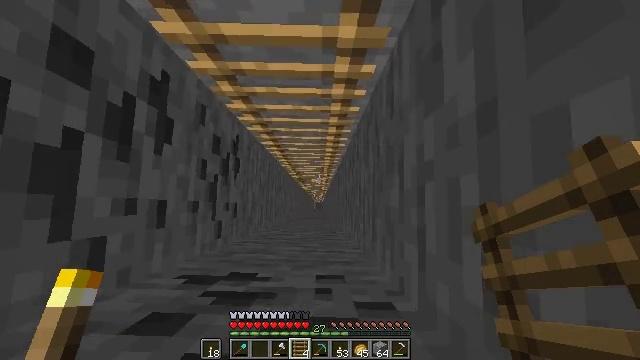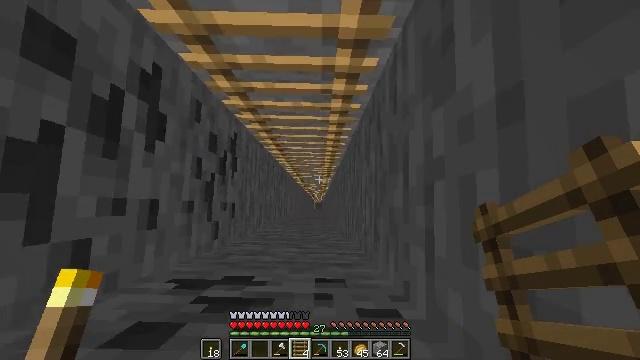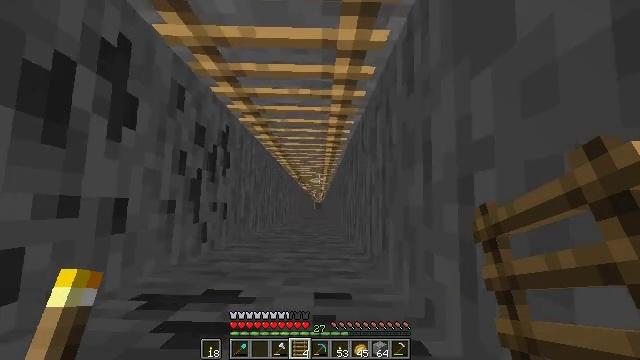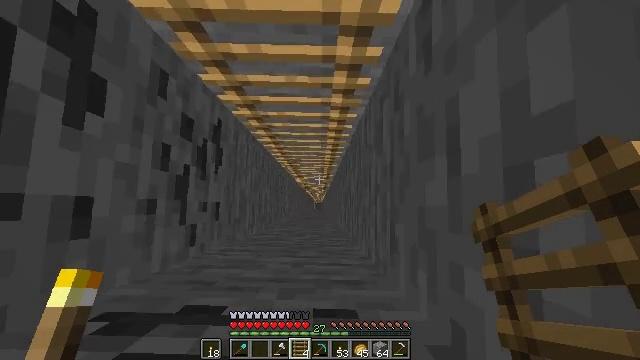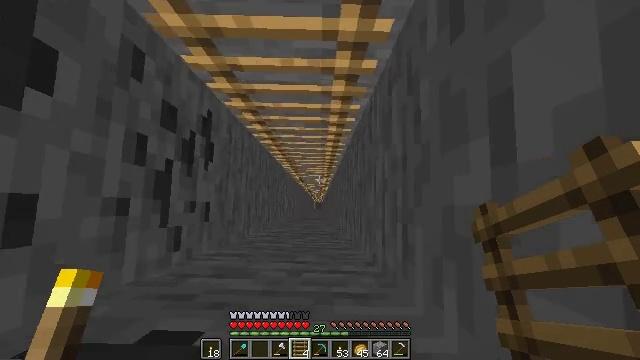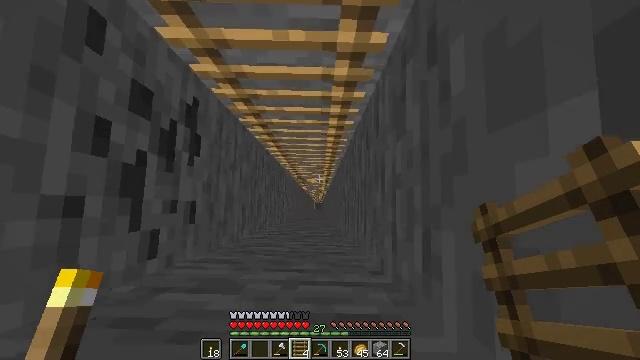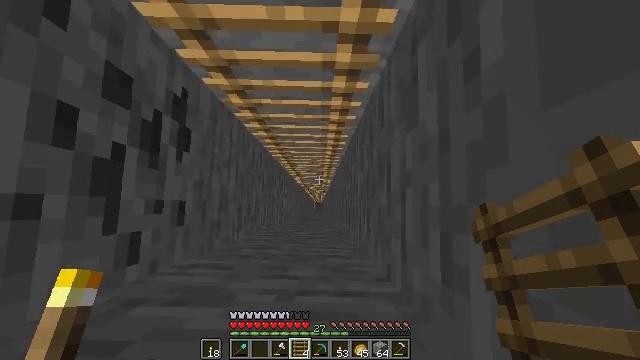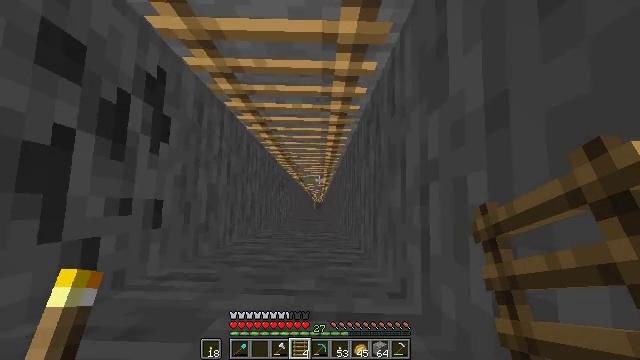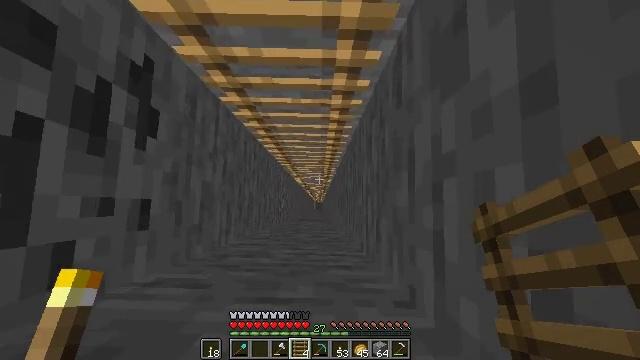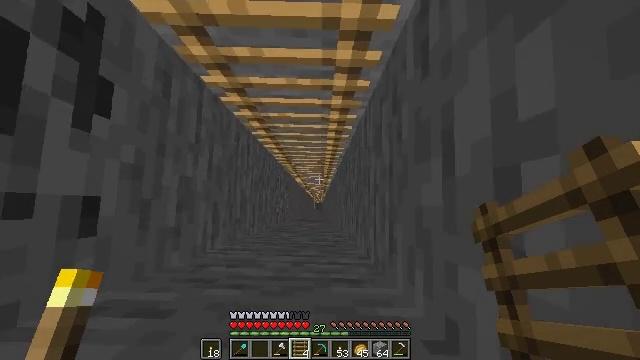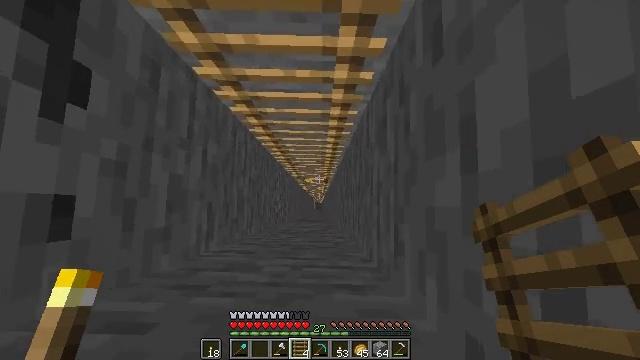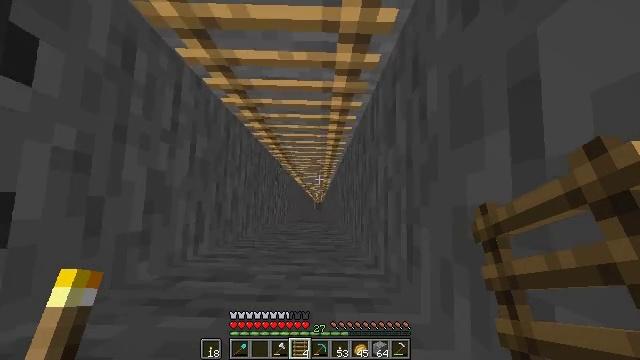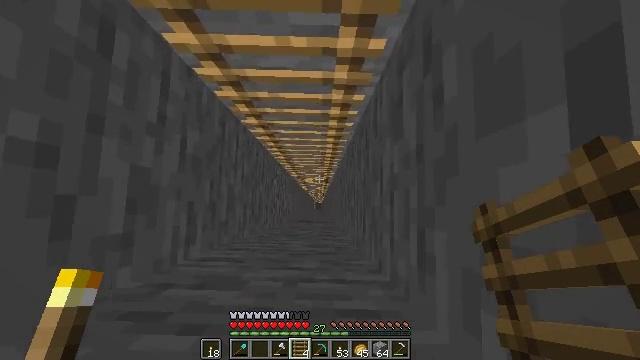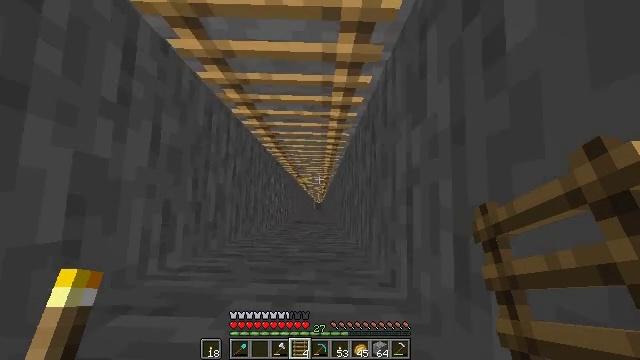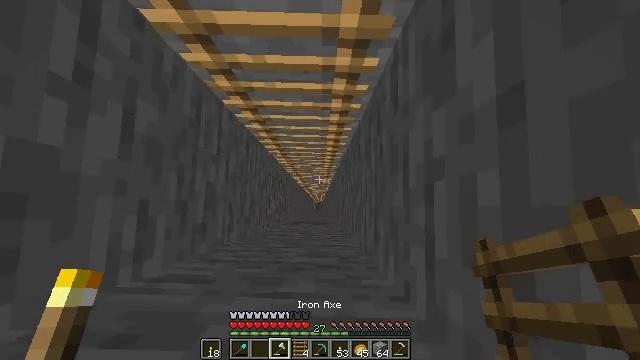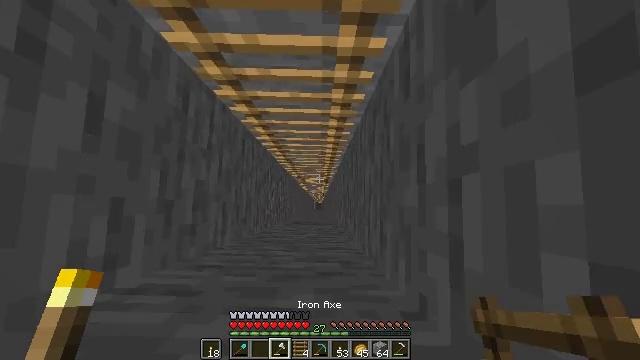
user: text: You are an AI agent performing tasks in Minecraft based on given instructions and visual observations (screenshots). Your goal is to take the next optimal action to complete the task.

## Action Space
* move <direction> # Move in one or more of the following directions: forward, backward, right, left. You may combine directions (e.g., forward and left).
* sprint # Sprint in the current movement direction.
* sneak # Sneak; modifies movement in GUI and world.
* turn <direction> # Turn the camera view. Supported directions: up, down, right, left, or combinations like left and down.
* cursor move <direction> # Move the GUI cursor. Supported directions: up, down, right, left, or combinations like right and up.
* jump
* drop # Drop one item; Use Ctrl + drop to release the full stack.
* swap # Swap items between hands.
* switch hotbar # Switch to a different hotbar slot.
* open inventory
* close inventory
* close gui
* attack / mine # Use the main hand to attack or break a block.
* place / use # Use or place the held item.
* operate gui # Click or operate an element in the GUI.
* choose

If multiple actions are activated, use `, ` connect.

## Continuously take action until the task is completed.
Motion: motion action
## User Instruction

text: Remove the ladder from its position.
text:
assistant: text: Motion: no_op
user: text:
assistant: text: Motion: no_op
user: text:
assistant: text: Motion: no_op
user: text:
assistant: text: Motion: no_op
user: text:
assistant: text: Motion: no_op
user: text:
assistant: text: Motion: no_op
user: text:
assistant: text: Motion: no_op
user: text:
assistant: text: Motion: no_op
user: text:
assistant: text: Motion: no_op
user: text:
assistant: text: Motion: no_op
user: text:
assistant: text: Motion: no_op
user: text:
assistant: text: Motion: no_op
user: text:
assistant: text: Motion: no_op
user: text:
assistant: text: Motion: no_op
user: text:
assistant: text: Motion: no_op
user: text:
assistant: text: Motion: no_op
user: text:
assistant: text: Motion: no_op
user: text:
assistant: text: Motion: no_op
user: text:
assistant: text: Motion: no_op
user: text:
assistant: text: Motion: no_op
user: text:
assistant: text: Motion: no_op
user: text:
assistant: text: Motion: no_op
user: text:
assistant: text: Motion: no_op
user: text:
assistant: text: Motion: no_op
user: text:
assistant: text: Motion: no_op
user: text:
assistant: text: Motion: no_op
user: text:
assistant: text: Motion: no_op
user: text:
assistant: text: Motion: no_op
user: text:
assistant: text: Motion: no_op
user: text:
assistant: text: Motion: no_op